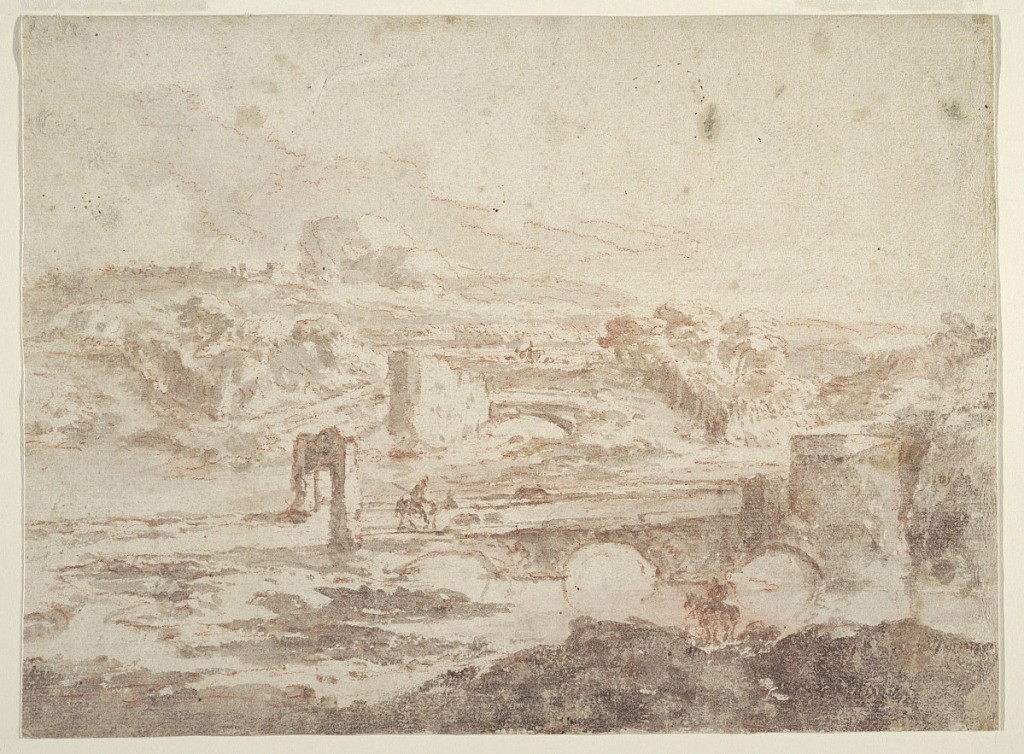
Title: Horsemen in a Landscape
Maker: Alessio De Marchis, Italian, 1684–1754
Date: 1740–50
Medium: Brush and brown wash, red, black chalk on cream laid paper
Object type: Drawing
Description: A figure on horseback rides across a triple-arched stone bridge with fortified ruined approaches in a hilly landscape. Another mounted figure appears in the lower right foreground. In the distance a single-arched bridge and several buildings can be seen. Verso: slight sketch of a complex of church-like buildings set in a hilly landscape.